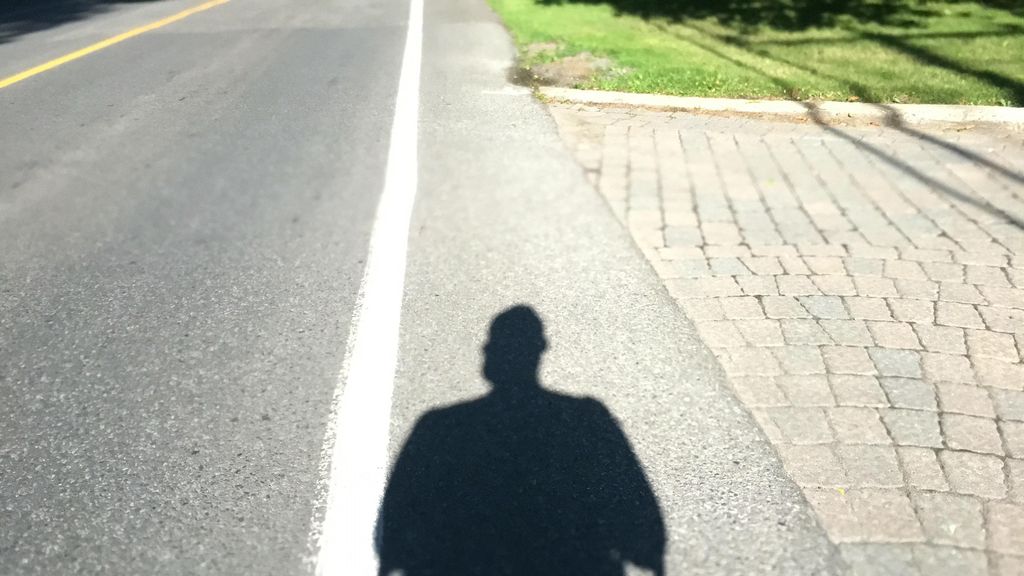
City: montreal